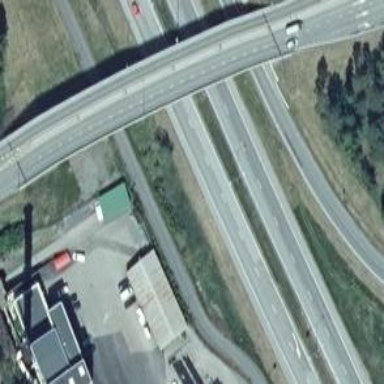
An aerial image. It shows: Asphalt motorway.